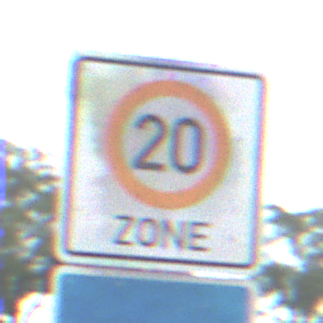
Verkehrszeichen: BeginnZone20
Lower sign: Sackgasse
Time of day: MorningAfternoon
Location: Outdoor (RoadRail)
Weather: PartlyCloudy
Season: NotSpecified
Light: Natural